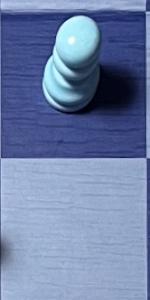
Label: Empty